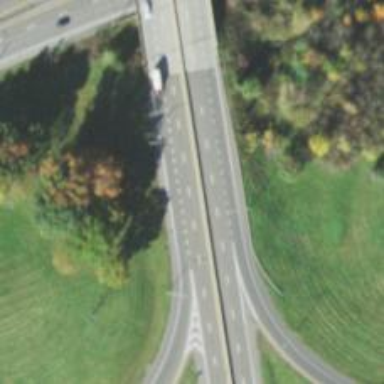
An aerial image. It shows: Motorway junction.